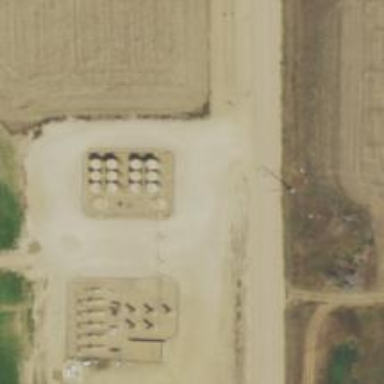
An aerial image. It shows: Storage tank with man-made structure.